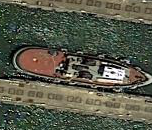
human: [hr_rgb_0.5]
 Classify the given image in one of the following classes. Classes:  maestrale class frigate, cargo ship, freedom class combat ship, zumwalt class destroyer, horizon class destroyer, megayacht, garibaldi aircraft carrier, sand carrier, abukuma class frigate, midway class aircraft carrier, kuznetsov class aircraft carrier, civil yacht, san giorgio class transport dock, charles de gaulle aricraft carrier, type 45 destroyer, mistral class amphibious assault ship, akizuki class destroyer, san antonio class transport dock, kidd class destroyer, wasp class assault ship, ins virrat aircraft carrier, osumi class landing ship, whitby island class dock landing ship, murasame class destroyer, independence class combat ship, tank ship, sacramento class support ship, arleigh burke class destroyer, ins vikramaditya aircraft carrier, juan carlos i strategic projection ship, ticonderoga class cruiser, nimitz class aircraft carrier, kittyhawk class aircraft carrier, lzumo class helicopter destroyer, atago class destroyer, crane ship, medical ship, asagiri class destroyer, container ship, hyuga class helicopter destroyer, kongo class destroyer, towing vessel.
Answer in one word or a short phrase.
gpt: Towing vessel